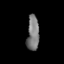
Tissue: lung
Cell type: Epithelial cells
Senescence score: 0.1672
Nuclear area (px): 405
Mean DAPI intensity: 123.978